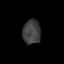
Tissue: prostate
Cell type: Fibroblasts
Senescence score: 0.7048
Nuclear area (px): 426
Mean DAPI intensity: 63.486